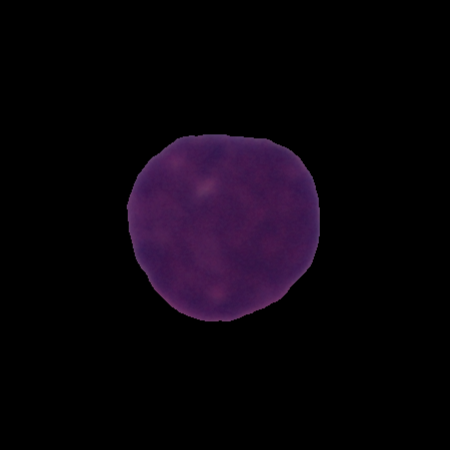
Label: cancer